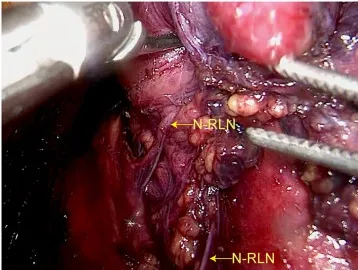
Right nonrecurrent laryngeal nerve during endoscopic thyroidectomy via areolar approach. (C) Found to course through the thyroid gland and into the larynx.
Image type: medical_photograph (other_medical_photograph)